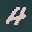
Label: 4